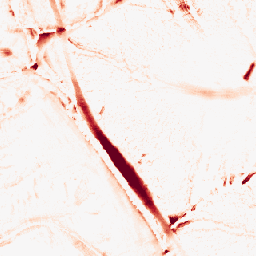
Category: morphological
Decomposition family: morphological
Decomposition parameters: operation: opening
size: 10
Upsampling method: nearest
Upsampling parameters: scale: 8
Upsampling scale: 8